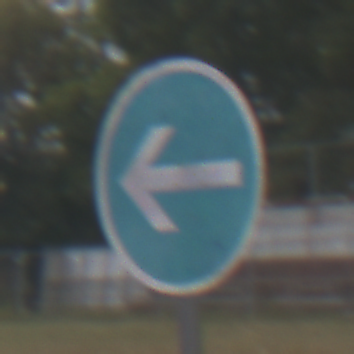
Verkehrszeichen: VorgeschriebeneFahrtrichtungHierLinks
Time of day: Midday
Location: Outdoor (Suburban)
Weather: Overcast
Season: NotSpecified
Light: Natural